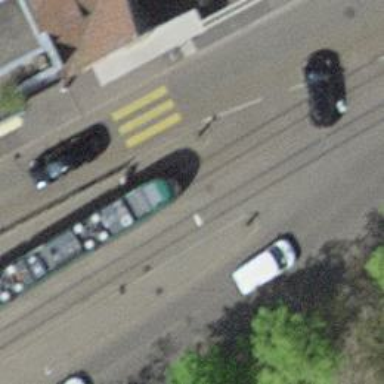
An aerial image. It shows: Tram stop for public transport.